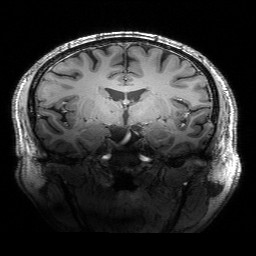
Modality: T1w
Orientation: sagittal